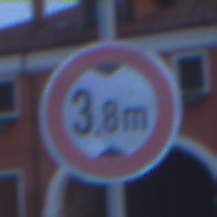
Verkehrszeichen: TatsaechlicheHoehe
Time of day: Dawn
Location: Outdoor (Urban)
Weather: PartlyCloudy
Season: NotSpecified
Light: Natural